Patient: sex M, age 48
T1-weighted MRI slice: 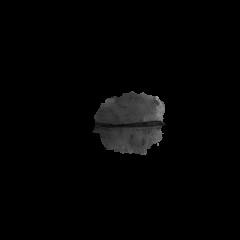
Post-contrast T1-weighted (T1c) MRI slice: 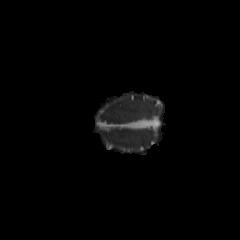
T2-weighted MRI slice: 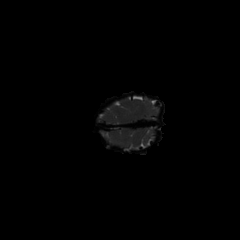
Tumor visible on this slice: no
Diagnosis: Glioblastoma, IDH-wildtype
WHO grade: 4